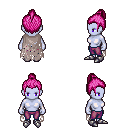
a pixel art fantasy rpg character, female body template, dark elf, purple skin, gray tattered cape, magenta pants, pink short topknot hairstyle, metal boots, four views (front, back, left, right), 2x2 character sprite sheet, small pixel art, hard edges, no anti-aliasing